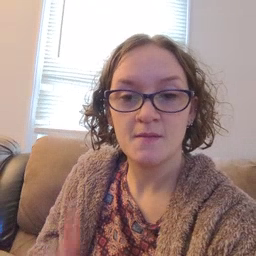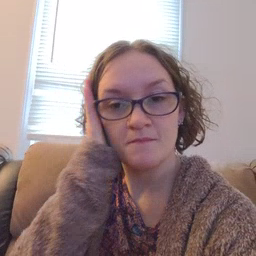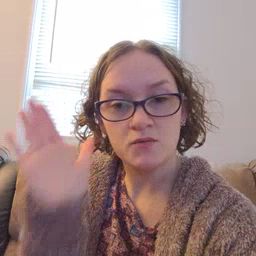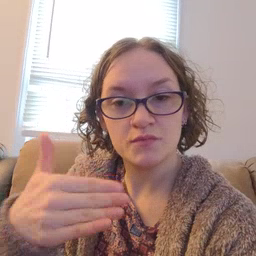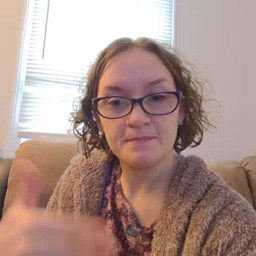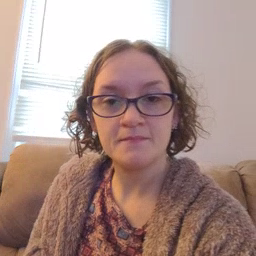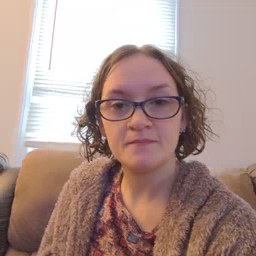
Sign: bedroom